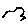
Label: bird